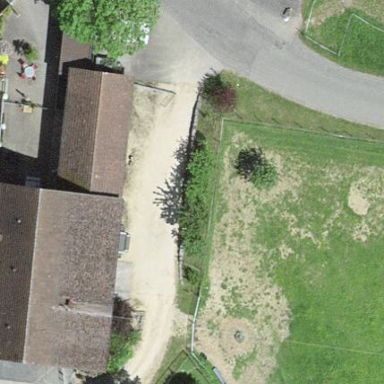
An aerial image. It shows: Stable.